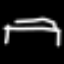
Label: bed